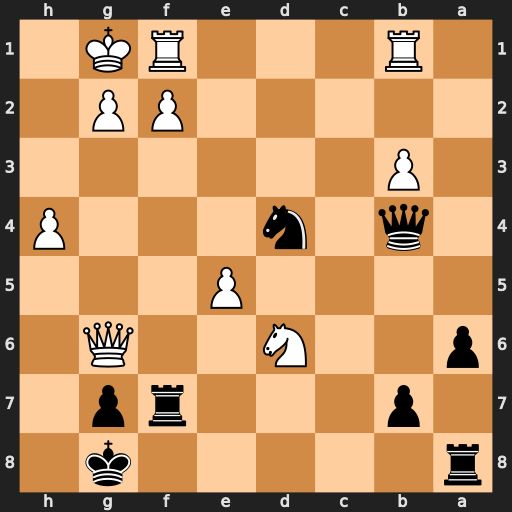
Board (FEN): r5k1/1p3rp1/p2N2Q1/4P3/1q1n3P/1P6/5PP1/1R3RK1
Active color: b
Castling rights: -
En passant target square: -
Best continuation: Ne2+ Kh1 Qxh4#